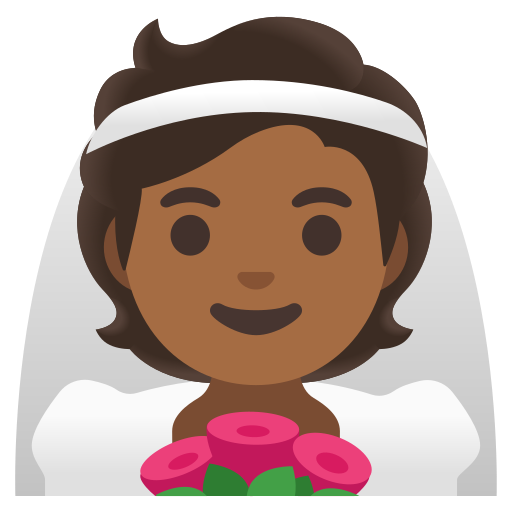
Emoji: 👰🏾